Question: I have following type of data and I want to produce bar graph.
'''
Mark <- 1:10
Post <- c(0, 1, 4, 5, 6,
8, 10, 11, 12, 13)
color <- c(1,0.5,1, 1, 0.6, 0.7, 1,1,1) # 9 intervals between ten points
'''
Here ten Mark should be in Post in X axis. Instead of bar height is constant however color coded by color variable. For example interval between 1-2 corresponds to 1 color value while 2-3 corresponds to color value 0.5. Thus for 10 Mark there are 9 color values.

How can produce such a graph ?
EDITS:
It would be perfect if I could add the color scale legend - color intensity vs numeric value
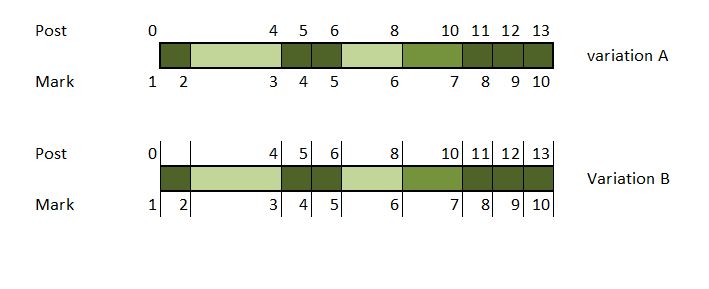
Answer: Not perfect, but should get you started:
'''
greens <- colorRampPalette(c("white","darkgreen"))
barplot(as.matrix(diff(Post)), horiz=T, col=greens(10)[10*color], axes=F, xlab="Mark")
axis(1, labels=Mark, at=Post)
axis(3, labels=Post, at=Post)
'''